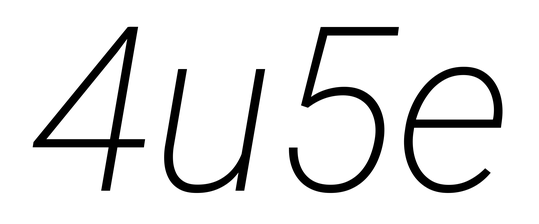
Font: Roboto-Italic_ExtraLight_Italic